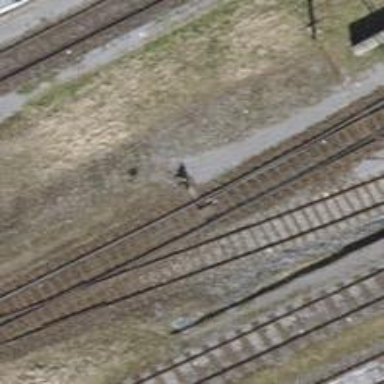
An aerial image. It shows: Railway switch.